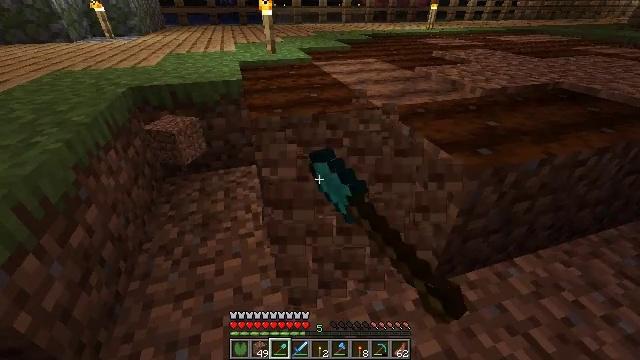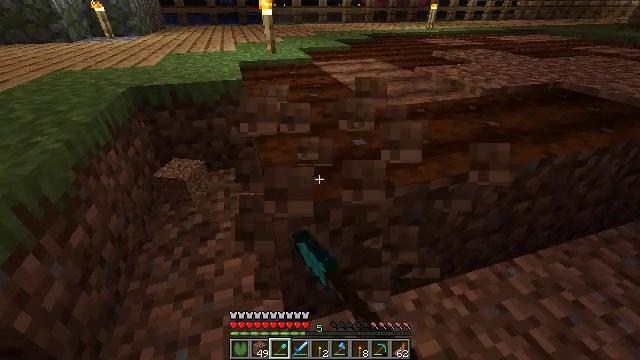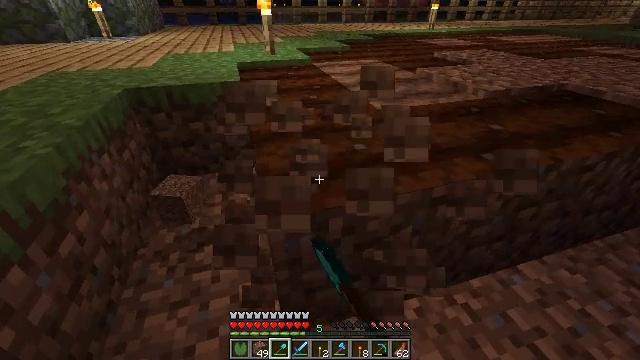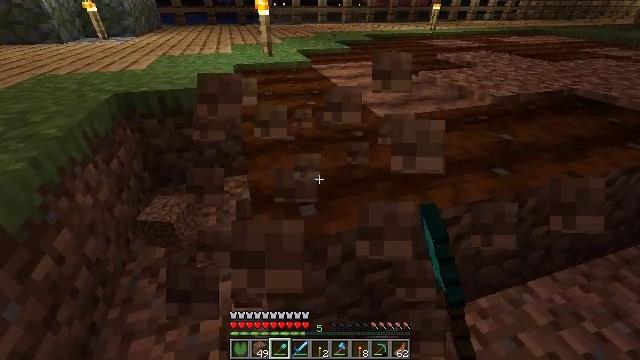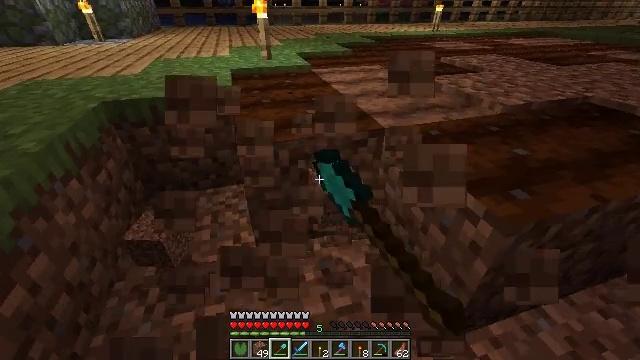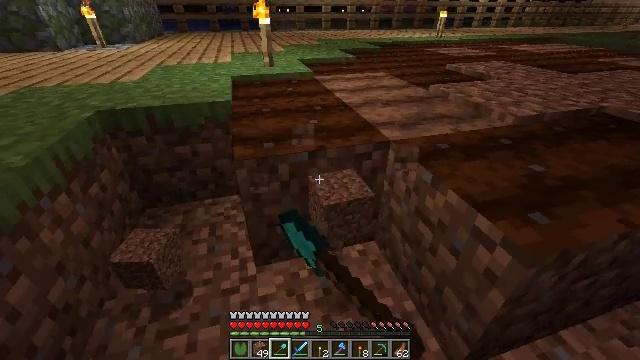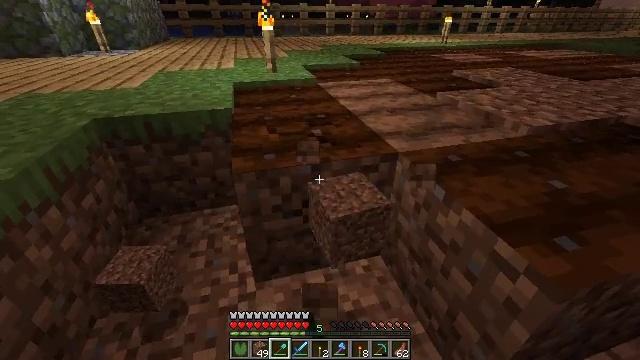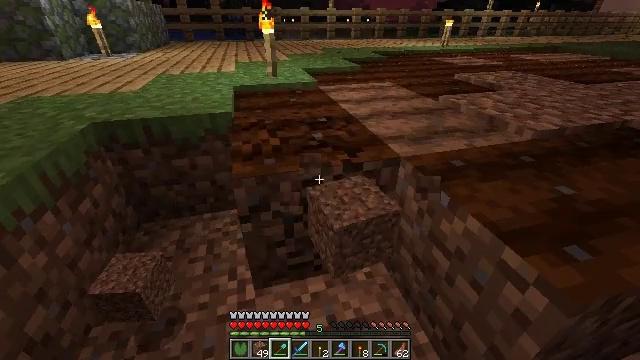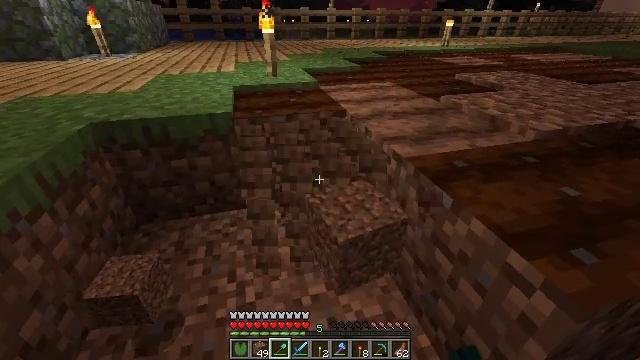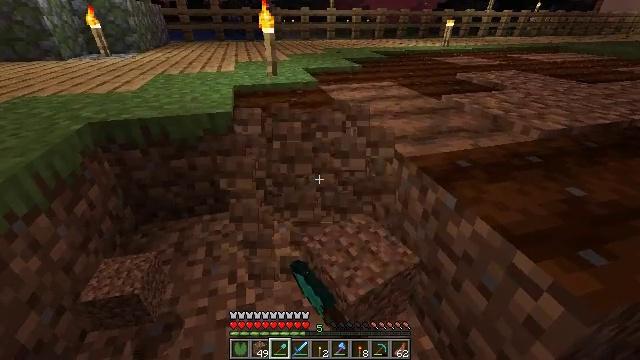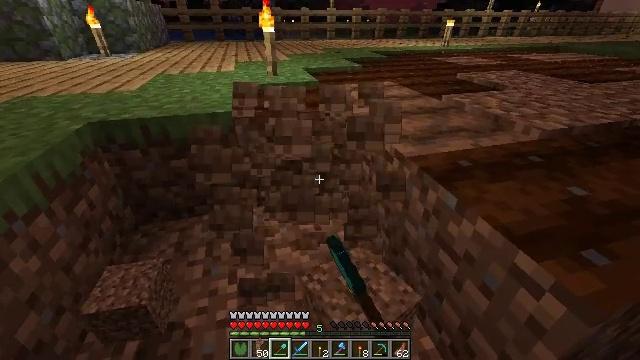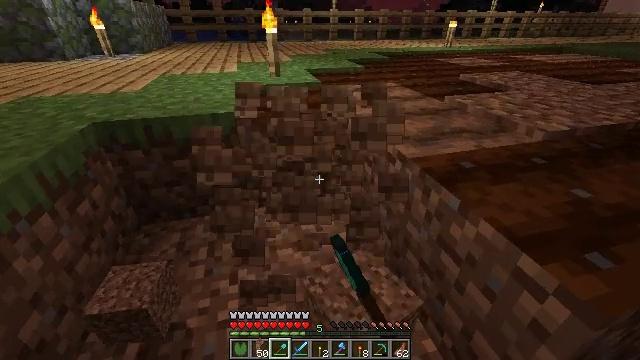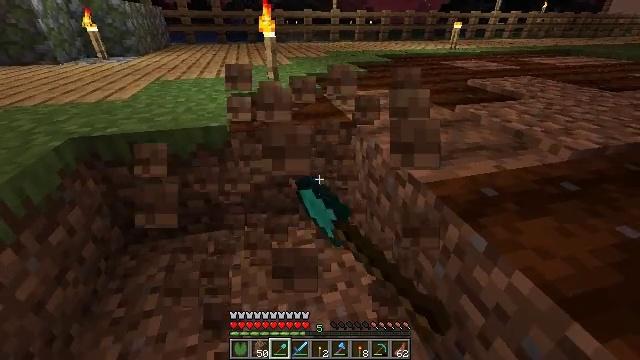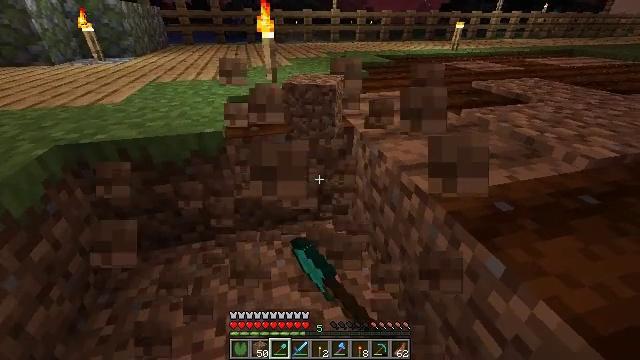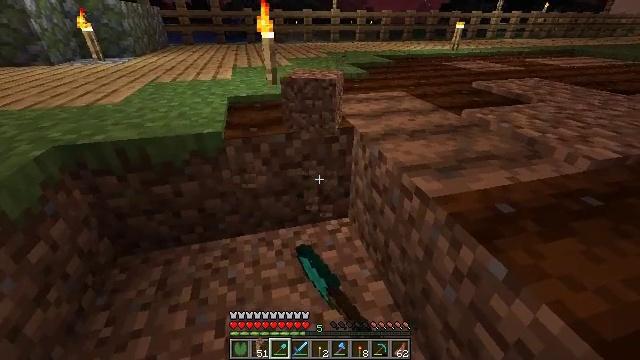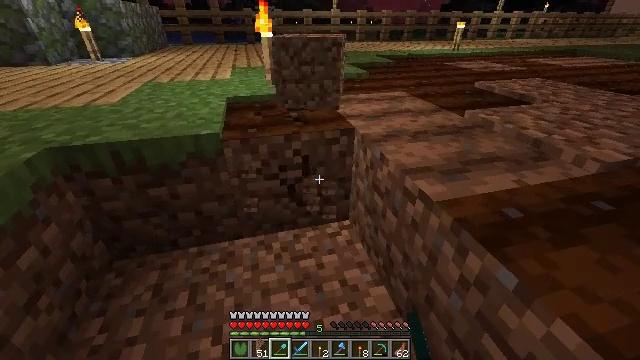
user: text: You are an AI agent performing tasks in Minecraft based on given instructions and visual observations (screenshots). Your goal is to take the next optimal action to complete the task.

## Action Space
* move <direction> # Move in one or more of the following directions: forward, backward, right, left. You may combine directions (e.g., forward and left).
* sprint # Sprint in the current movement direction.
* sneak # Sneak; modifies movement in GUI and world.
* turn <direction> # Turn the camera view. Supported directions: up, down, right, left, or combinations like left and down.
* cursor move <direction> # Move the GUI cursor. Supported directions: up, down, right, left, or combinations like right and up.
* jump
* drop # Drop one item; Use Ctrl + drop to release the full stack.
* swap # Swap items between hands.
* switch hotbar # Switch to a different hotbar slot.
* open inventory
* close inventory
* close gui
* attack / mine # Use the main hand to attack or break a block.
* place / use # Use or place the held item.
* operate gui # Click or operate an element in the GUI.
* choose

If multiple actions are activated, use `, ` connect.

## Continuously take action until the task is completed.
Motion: motion action
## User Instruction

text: Mine the farmland block.
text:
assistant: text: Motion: attack / mine
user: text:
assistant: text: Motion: move forward, attack / mine
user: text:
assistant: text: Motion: move forward, attack / mine
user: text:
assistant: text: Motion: move forward, attack / mine
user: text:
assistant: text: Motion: attack / mine
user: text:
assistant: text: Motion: attack / mine
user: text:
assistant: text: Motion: attack / mine
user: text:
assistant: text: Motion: attack / mine
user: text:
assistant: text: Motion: attack / mine
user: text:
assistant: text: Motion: attack / mine
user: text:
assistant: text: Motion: move forward, attack / mine
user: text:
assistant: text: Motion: move forward, attack / mine
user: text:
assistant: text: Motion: attack / mine
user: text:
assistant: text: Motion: attack / mine
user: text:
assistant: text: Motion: attack / mine
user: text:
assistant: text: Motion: attack / mine
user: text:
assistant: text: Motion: attack / mine
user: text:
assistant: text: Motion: attack / mine
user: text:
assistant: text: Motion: attack / mine
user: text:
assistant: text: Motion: attack / mine
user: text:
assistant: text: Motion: attack / mine
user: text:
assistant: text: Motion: no_op
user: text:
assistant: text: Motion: turn right and down
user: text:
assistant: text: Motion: turn right and down
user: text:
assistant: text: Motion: turn right and down
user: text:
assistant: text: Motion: turn right
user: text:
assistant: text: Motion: turn right
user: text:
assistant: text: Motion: attack / mine
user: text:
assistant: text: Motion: attack / mine
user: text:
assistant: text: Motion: attack / mine